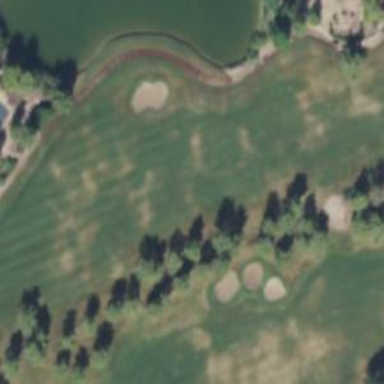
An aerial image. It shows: Golf hole.